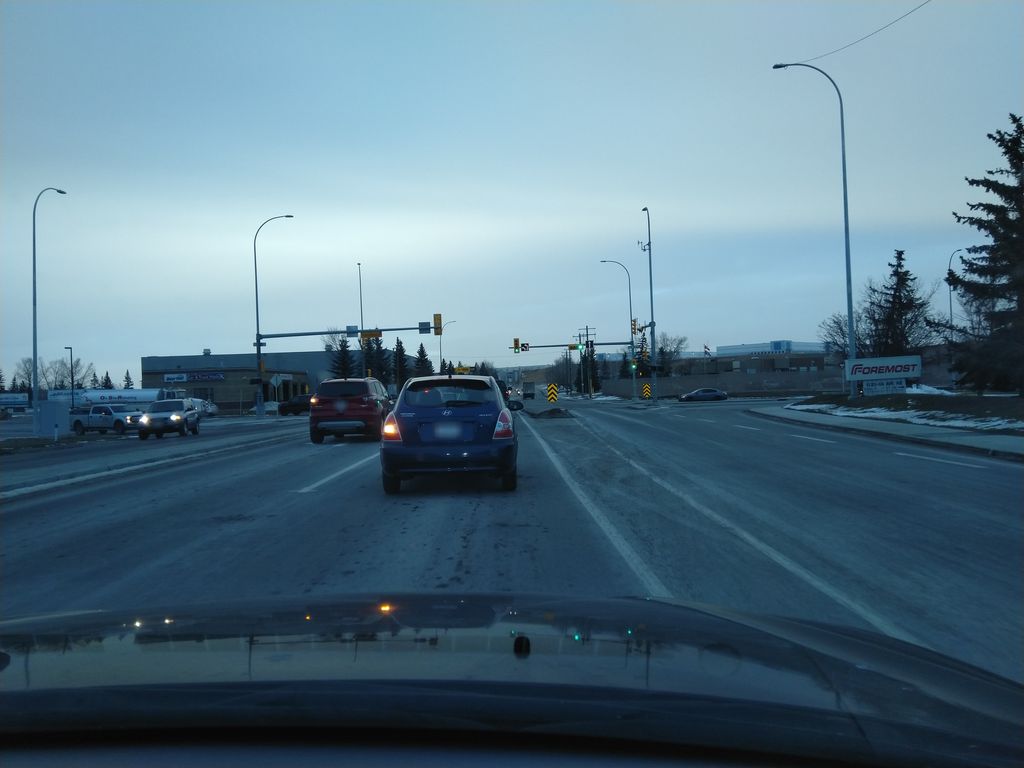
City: calgary